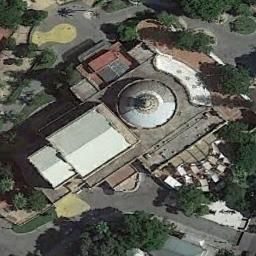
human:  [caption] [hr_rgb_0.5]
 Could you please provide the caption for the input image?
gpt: This is a church that looks like a cross from above .

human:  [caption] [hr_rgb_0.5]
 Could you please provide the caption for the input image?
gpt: The church with a circular pointed tower is surrounded by some trees .

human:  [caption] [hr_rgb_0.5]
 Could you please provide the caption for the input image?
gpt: There is a church with a white circular roof on the open place next to some trees .

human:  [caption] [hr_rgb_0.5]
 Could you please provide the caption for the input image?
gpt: A cathedral with a gray roof, The main house in the middle of the church has a round roof, And there are many trees around the church .

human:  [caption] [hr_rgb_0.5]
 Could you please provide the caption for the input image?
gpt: There are many trees near the church .